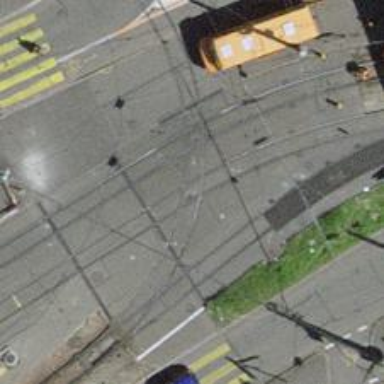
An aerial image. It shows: Railway crossing.